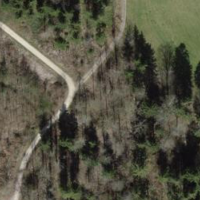
EUNIS habitat code: 41
Species observed at this site:
Geum rivale